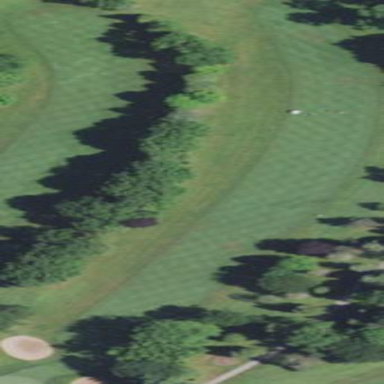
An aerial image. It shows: Golf fairway surrounded by grass.